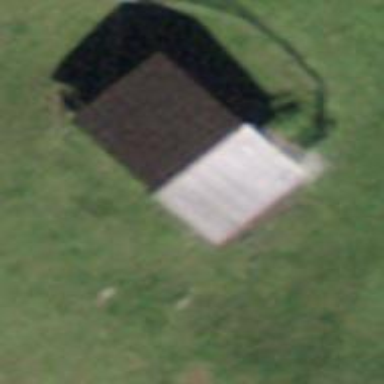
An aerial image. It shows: Rural barn.